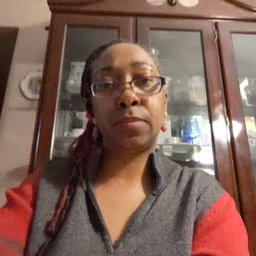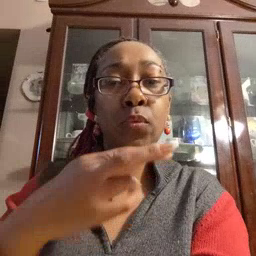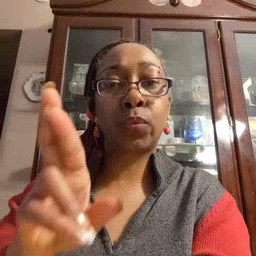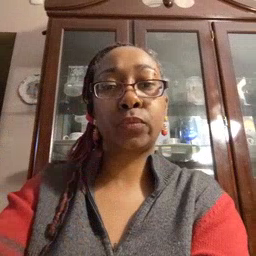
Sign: room